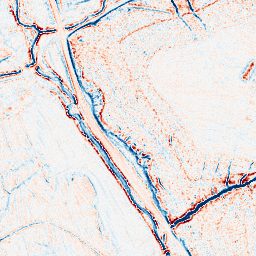
Category: edge_preserving
Decomposition family: anisotropic_diffusion
Decomposition parameters: iterations: 20
kappa: 30
gamma: 0.05
Upsampling method: cubic_mitchell
Upsampling parameters: scale: 4
Upsampling scale: 4